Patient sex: M
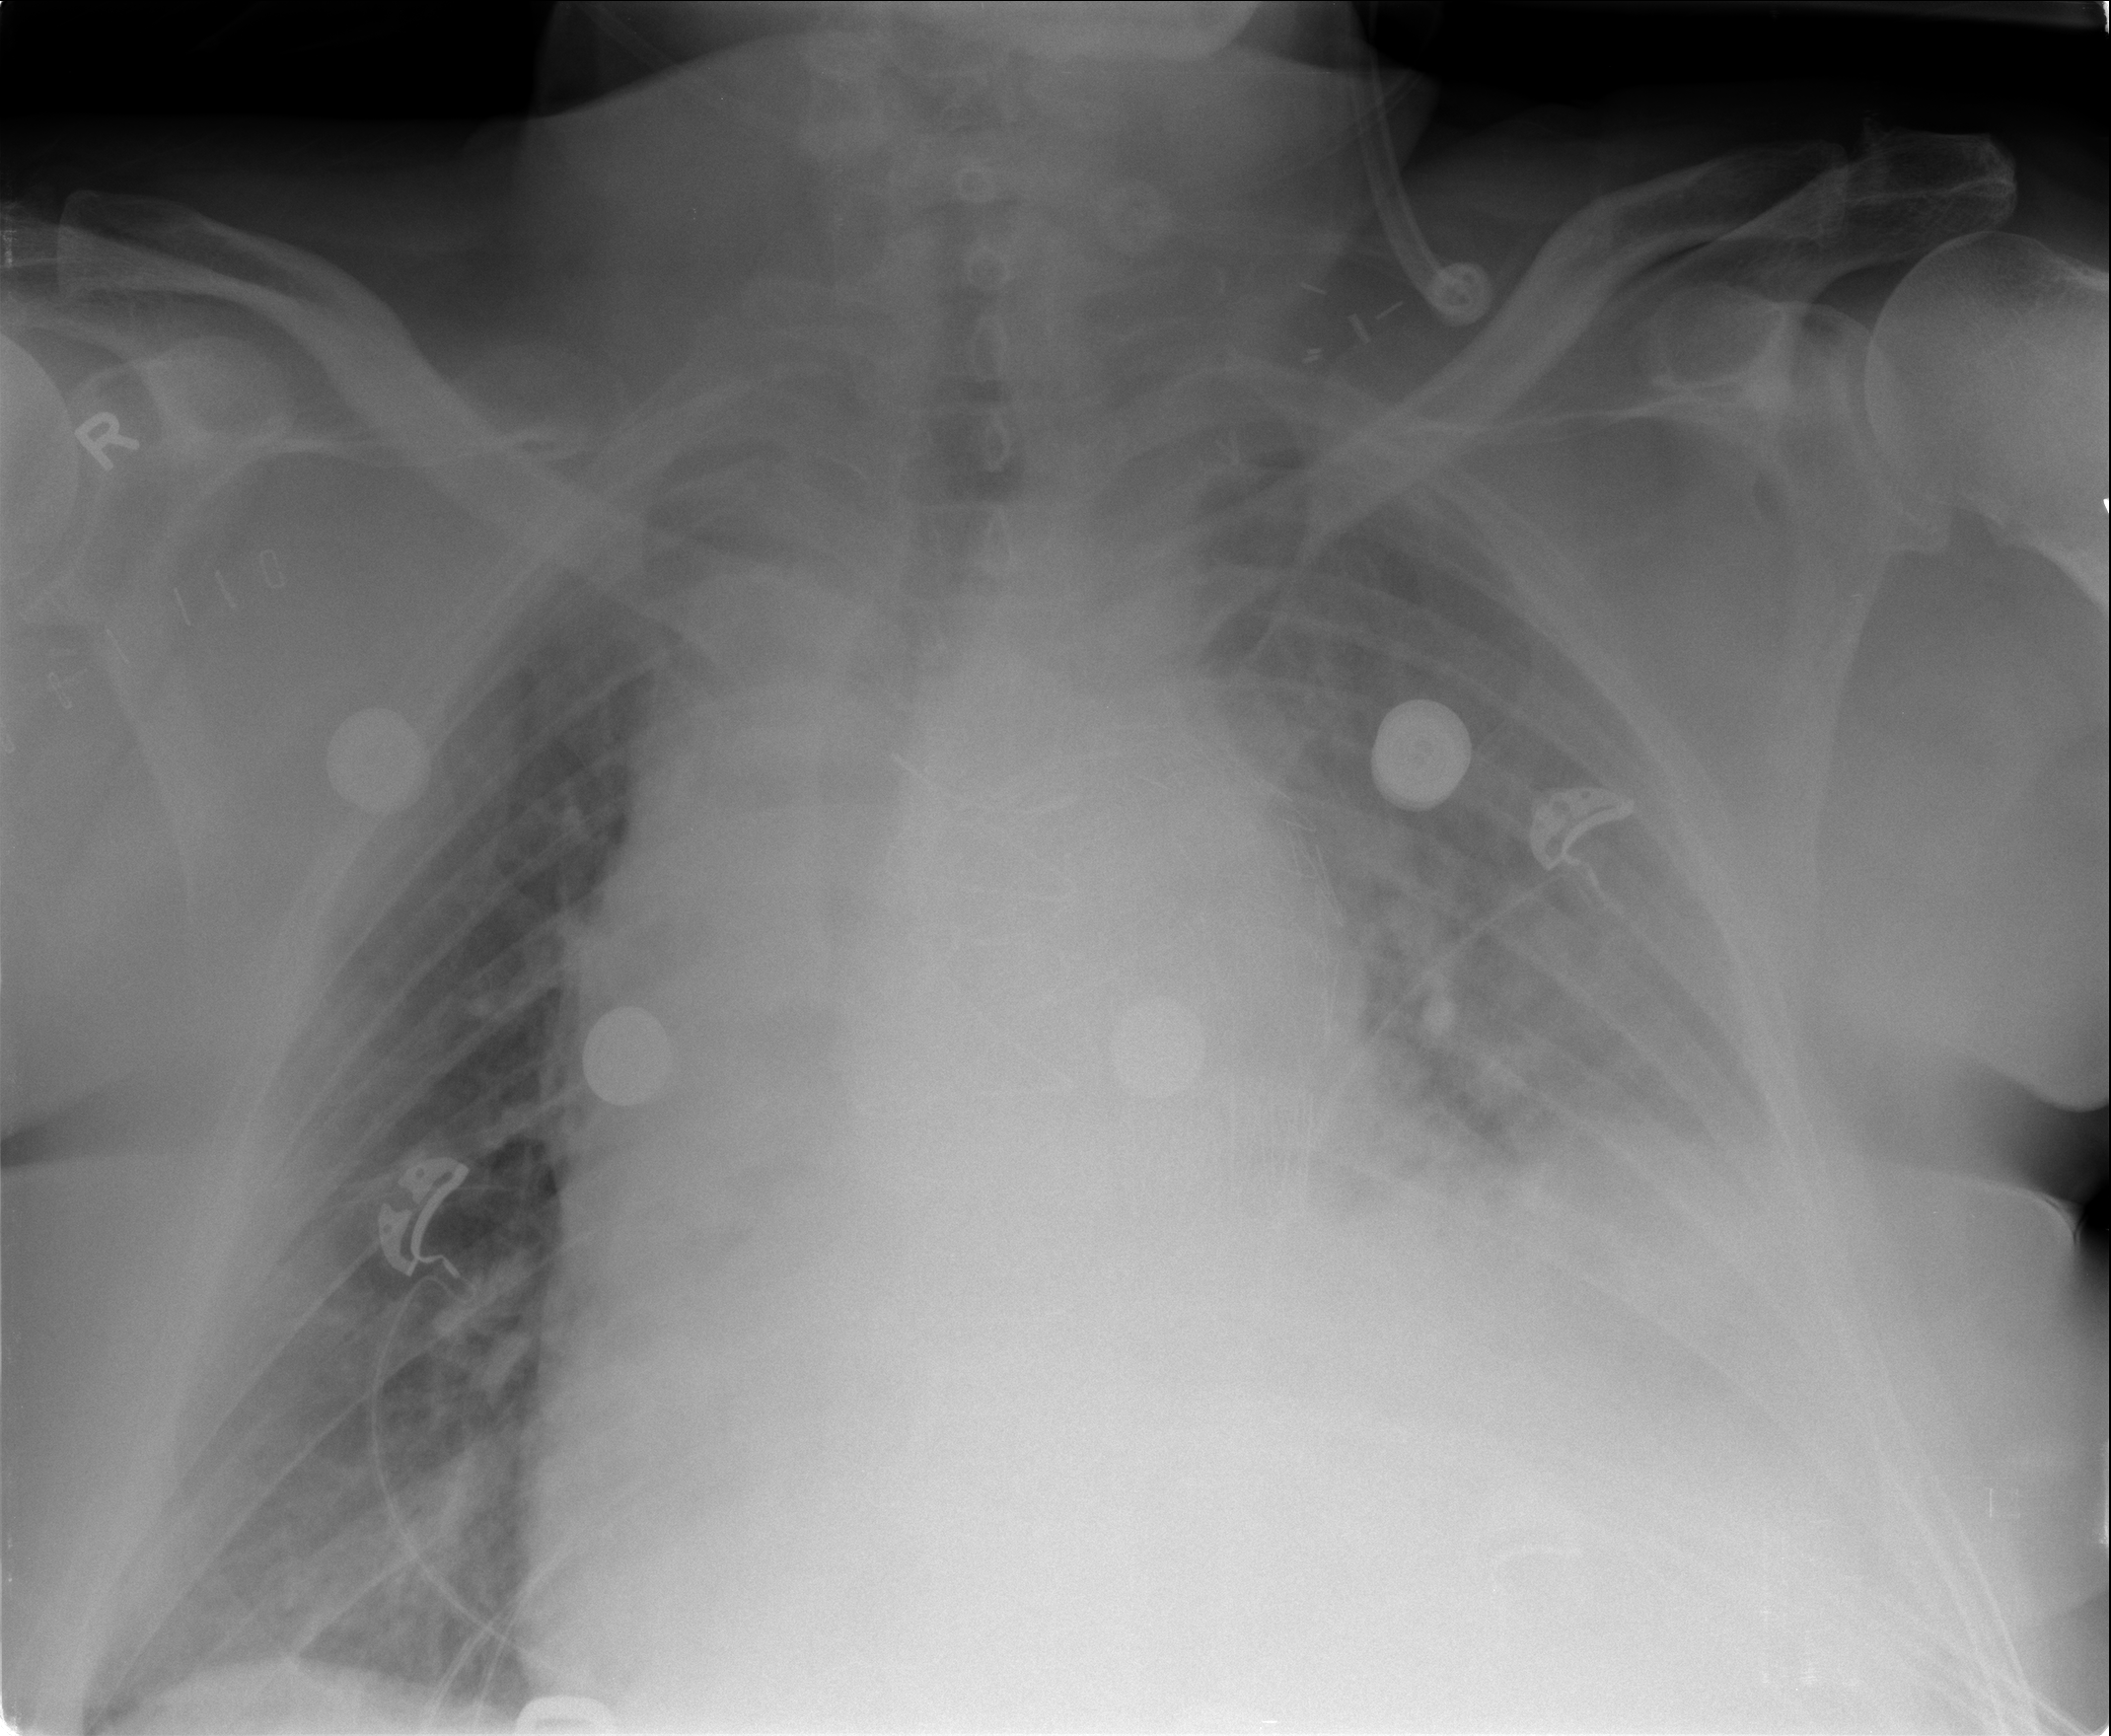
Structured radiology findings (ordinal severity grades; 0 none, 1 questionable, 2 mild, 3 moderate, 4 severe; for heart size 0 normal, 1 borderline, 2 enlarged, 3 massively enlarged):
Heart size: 3
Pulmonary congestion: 2
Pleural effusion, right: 1
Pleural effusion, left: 3
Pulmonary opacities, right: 2
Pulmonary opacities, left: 2
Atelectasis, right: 2
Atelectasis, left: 3